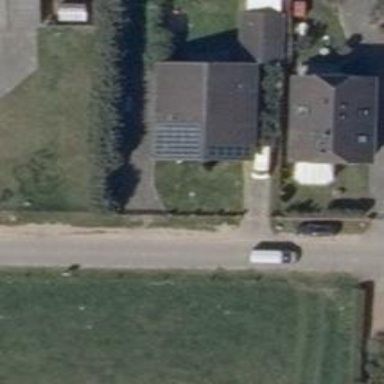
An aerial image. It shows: Solar photovoltaic panel generator producing electricity in small installation.